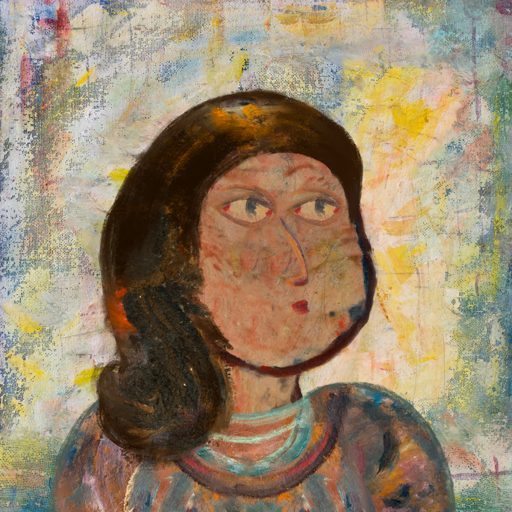
Background: Irani, Head And Neck Side: Orphan, Face Side: GypsyMother, Bust: Boggyland, Hair Side: Gypsy_Queen, Head Accessory: Blank, Second Necklace: Blank, Necklace: Blank, Baby: Blank